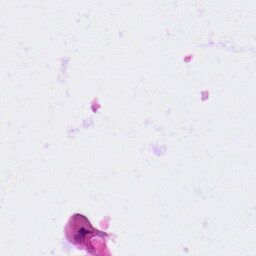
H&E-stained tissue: Lung